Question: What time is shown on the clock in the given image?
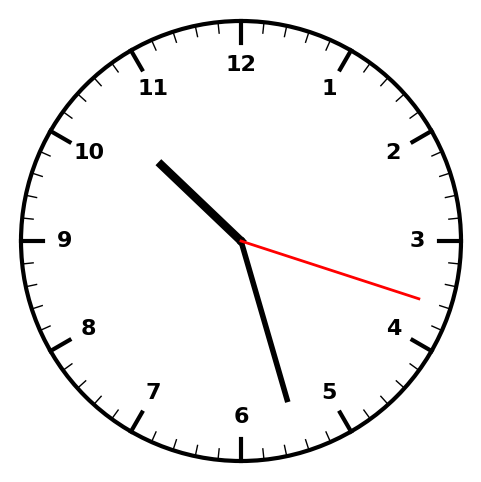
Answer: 10:27:18